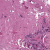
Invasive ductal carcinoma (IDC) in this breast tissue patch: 0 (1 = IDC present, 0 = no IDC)